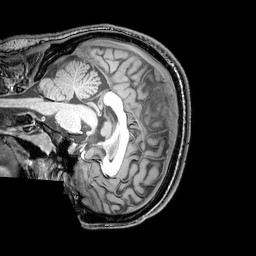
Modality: T1w
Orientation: sagittal
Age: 24
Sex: male
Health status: healthy
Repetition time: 0.081 s
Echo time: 0.037 s